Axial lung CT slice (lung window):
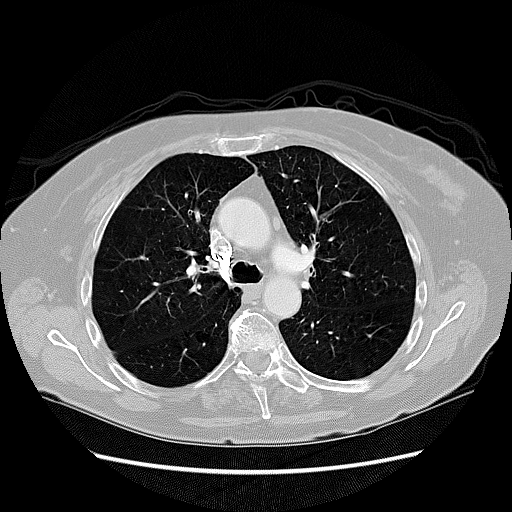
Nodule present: no